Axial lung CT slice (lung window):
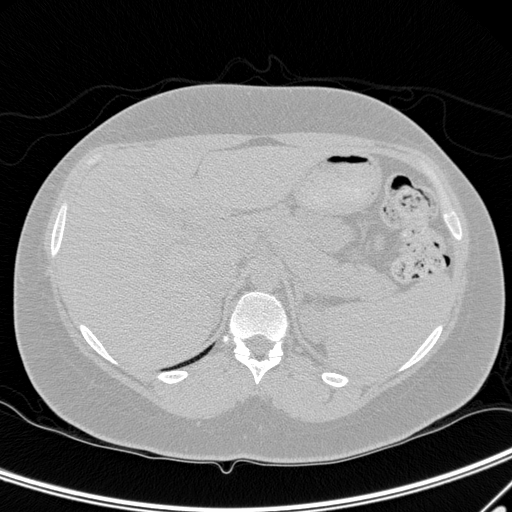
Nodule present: no